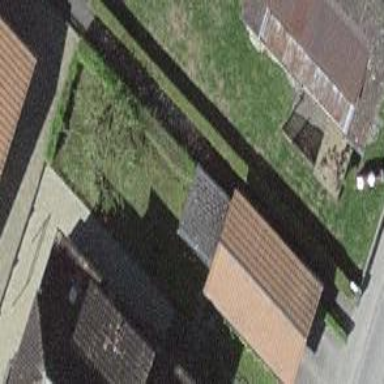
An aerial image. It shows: Garage.